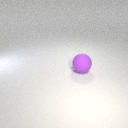
large purple rubber sphere